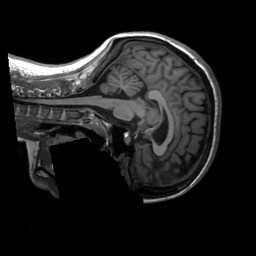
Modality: T1w
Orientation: sagittal
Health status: healthy
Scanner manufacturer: siemens
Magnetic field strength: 3 T
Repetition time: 2.3 s
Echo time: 0.00207 s